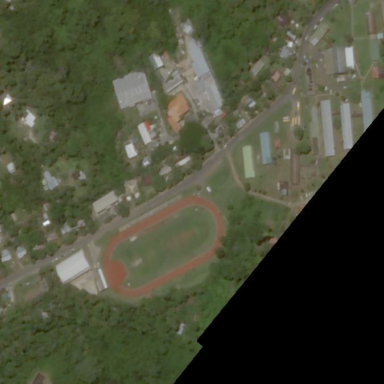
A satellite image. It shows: School.